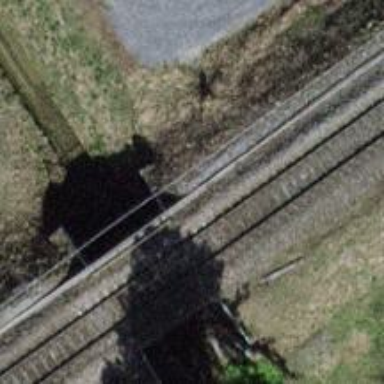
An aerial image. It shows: Bridge over electrified railway with contact line.